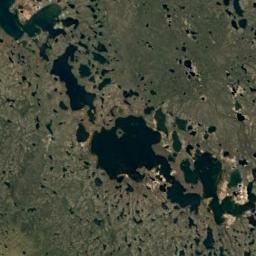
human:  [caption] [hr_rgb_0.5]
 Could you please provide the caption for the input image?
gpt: Many waters of different sizes and shapes are surrounded by wetlands .

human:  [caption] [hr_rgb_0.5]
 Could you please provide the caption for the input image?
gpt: The wetland consists of bare land, Green plants and water .

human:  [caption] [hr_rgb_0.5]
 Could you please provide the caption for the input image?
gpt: There is a straight path through this wetland .

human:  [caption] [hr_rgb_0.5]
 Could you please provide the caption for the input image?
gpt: The blue lake in a wetland is covered by large swaths of dense vegetation .

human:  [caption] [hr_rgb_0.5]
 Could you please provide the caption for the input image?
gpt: There are many water areas of different sizes on the wetland .